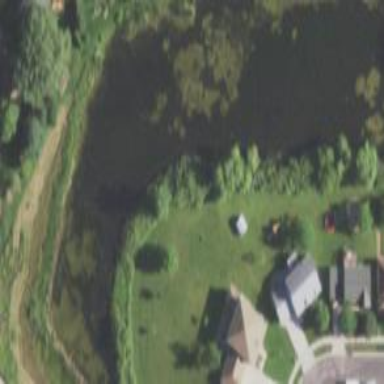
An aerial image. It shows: Serene pond surrounded by nature.